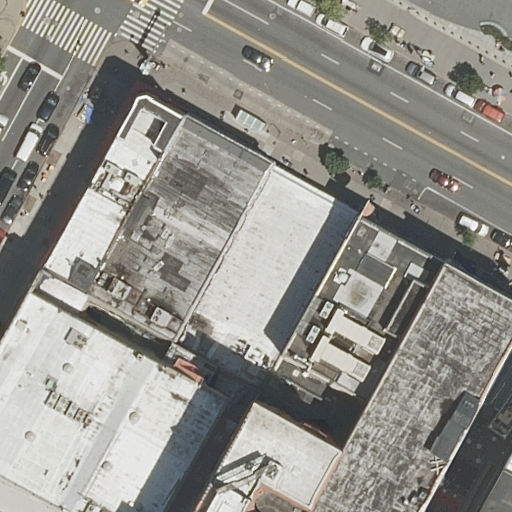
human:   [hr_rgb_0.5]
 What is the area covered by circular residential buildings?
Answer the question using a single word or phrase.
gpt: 0m2

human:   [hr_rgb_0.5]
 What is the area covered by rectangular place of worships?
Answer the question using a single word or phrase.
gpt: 144m2

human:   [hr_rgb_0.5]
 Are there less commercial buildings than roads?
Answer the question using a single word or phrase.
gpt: yes

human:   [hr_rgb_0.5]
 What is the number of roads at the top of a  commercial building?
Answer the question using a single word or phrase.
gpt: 0

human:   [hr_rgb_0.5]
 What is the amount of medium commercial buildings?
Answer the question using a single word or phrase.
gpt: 0

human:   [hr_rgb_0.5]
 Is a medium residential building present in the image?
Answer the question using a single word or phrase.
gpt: yes

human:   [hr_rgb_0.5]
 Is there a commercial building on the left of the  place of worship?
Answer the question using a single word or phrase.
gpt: no

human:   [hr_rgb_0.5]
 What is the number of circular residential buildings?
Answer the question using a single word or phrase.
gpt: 0

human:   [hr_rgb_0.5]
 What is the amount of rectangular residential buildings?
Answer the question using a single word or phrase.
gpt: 7

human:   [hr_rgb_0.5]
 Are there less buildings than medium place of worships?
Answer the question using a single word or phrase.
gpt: no

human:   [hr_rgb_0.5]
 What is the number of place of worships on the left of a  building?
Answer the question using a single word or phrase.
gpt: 1

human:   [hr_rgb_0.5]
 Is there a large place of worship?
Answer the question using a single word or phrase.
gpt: no

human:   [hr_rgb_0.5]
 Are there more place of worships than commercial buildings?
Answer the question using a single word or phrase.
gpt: yes

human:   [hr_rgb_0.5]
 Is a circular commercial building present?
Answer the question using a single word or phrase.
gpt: no

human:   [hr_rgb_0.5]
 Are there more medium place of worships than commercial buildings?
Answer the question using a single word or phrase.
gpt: yes

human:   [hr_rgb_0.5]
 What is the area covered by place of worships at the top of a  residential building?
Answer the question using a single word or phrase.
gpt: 144m2

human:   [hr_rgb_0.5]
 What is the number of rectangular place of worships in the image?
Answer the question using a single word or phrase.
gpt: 1

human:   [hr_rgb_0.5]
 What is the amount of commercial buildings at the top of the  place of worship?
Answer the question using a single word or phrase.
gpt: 0

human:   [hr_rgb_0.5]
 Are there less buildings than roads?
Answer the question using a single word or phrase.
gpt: no

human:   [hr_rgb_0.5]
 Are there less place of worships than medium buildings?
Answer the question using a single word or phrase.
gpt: yes

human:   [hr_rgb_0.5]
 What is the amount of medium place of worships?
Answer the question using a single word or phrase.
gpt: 1

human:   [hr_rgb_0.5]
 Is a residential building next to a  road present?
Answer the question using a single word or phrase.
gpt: yes

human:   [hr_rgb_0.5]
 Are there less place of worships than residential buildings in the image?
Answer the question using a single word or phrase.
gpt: yes

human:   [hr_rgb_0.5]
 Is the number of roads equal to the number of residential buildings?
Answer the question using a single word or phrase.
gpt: no

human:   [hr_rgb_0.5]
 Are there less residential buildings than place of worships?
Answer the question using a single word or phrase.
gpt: no

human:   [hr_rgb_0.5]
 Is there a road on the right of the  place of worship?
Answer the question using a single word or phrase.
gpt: yes

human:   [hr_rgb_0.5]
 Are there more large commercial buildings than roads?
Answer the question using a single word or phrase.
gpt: no

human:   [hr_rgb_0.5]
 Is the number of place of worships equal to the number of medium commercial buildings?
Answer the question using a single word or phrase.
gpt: no

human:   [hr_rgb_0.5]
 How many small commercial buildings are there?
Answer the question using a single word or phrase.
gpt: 0

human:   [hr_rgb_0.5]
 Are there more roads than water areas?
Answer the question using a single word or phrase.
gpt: yes

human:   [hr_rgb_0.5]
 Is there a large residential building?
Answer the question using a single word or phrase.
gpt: yes

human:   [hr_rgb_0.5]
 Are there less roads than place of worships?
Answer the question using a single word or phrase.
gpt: no

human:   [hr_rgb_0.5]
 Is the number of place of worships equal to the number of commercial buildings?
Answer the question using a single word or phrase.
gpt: no

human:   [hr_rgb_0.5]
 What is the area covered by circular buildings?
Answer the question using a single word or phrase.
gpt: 0m2

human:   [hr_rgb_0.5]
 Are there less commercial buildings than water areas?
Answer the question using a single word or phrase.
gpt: no

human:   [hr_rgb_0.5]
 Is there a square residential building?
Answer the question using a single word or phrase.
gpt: no